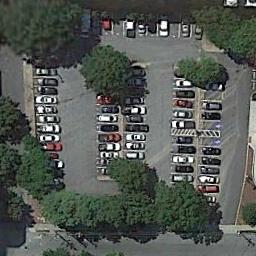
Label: parking_lot